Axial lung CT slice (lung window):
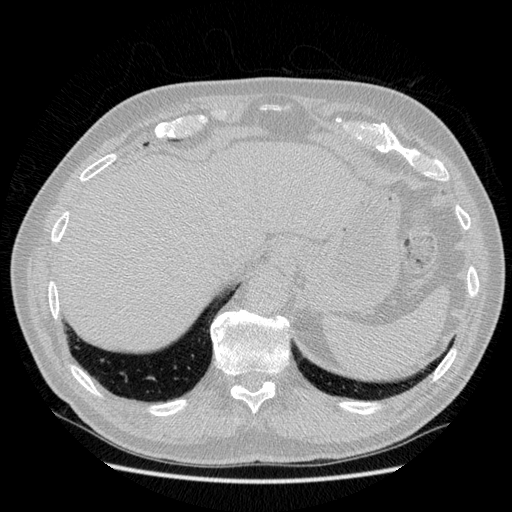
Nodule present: no